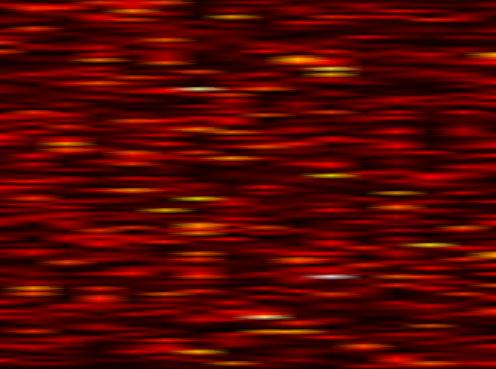
Label: FBMC